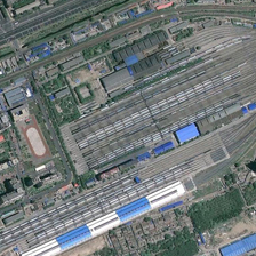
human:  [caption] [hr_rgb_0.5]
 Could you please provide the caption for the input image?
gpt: On side-by-side tracks connected with several tracks, several tracks stop.

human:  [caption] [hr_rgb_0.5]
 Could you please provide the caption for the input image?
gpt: This is a complicated railway station. There are many trains left here.

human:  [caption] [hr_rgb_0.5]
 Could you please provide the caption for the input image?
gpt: Several railway lines will stop on the side-by-side tracks that meet several railway lines.

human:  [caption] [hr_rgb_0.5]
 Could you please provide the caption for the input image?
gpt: On the side-by-side tracks that meet several tracks, there are several parked tracks.

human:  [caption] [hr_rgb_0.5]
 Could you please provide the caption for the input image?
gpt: This is a complicated railway station facility where many trains stop.